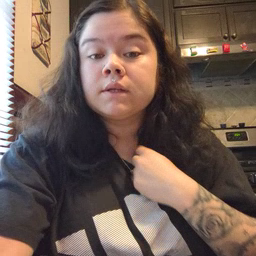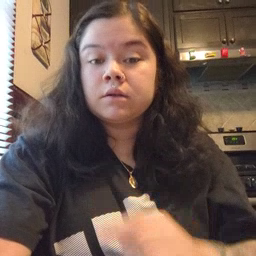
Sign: thirsty